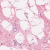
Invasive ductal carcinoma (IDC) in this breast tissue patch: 0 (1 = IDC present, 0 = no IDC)